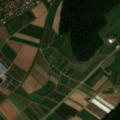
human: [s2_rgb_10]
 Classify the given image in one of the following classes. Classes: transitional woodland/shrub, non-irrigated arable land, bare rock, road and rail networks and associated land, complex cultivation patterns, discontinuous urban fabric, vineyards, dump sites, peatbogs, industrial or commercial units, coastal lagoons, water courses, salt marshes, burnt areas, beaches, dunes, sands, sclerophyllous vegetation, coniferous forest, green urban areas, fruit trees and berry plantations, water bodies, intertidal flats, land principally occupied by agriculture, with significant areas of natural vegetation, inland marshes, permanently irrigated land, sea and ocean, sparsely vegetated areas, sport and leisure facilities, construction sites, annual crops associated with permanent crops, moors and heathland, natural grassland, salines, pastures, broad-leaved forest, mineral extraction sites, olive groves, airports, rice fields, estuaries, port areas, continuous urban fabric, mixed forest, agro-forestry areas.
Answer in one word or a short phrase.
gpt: discontinuous urban fabric, non-irrigated arable land, mixed forest